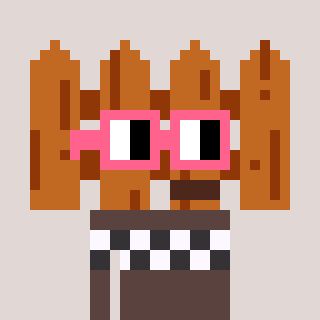
a pixel art character with square pink glasses, a fence-shaped head and a darkbrown-colored body on a warm background